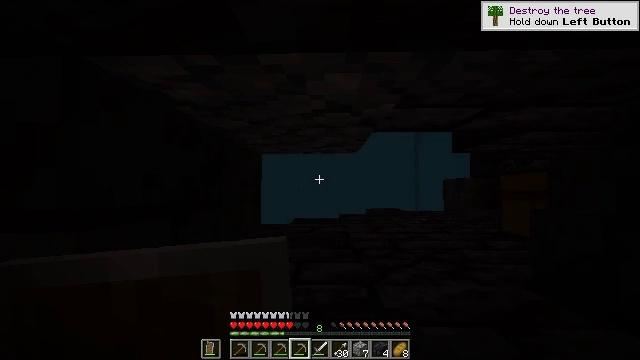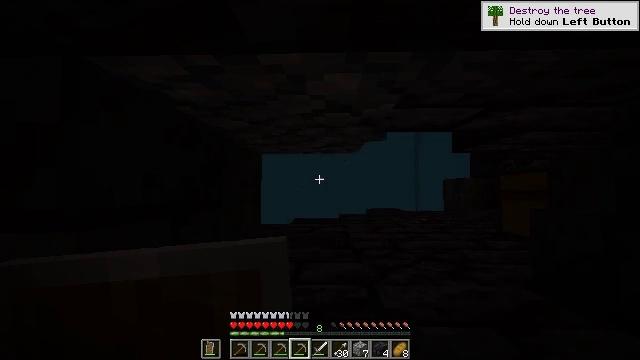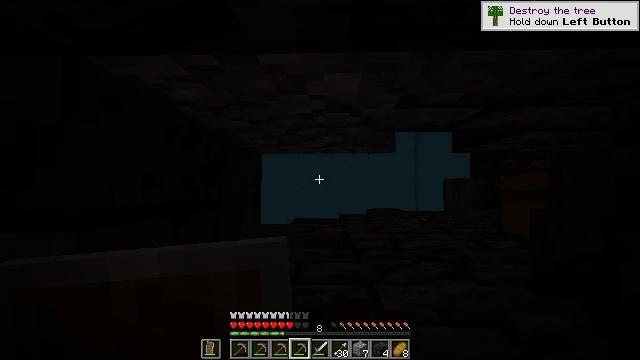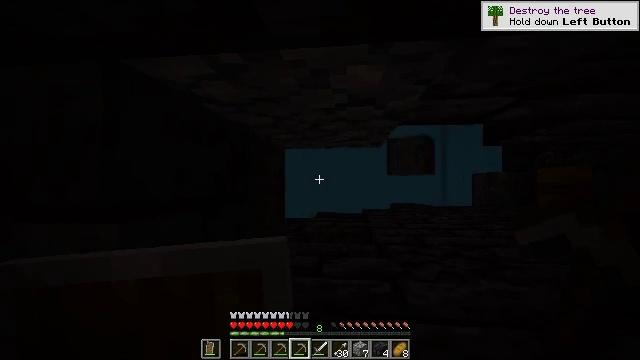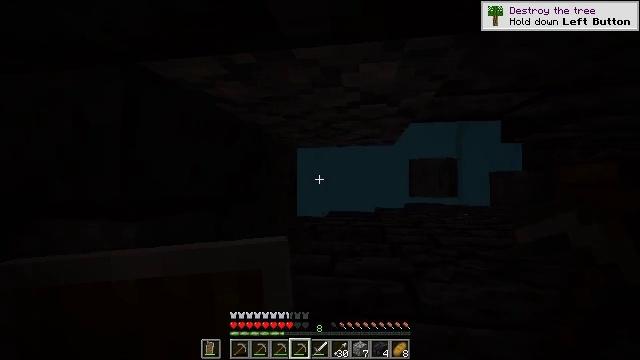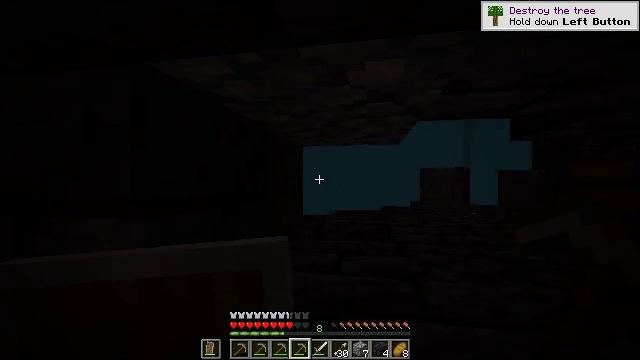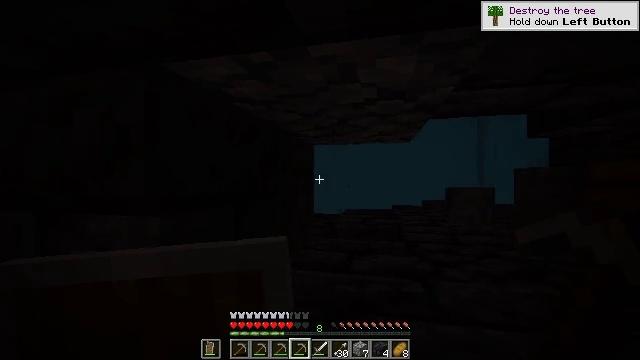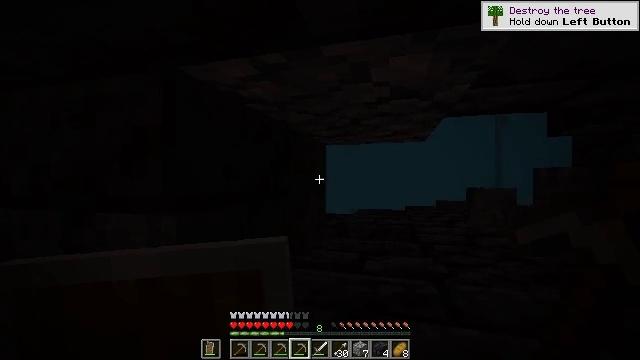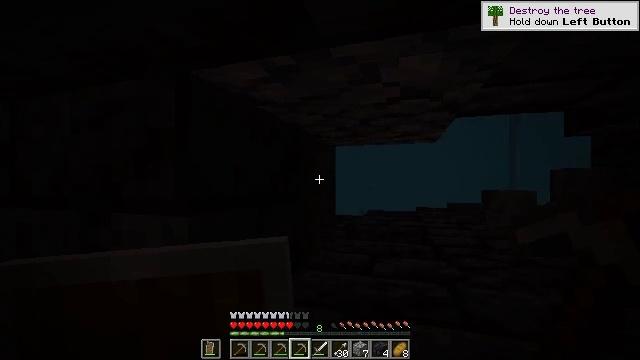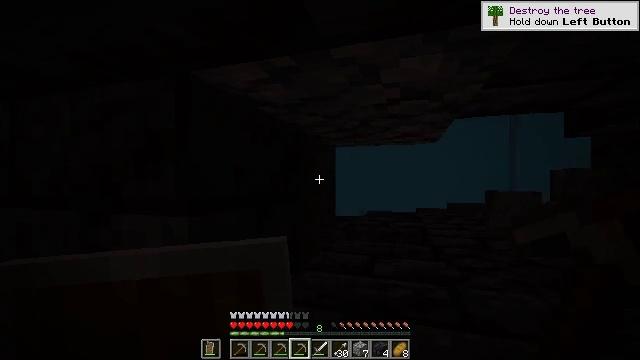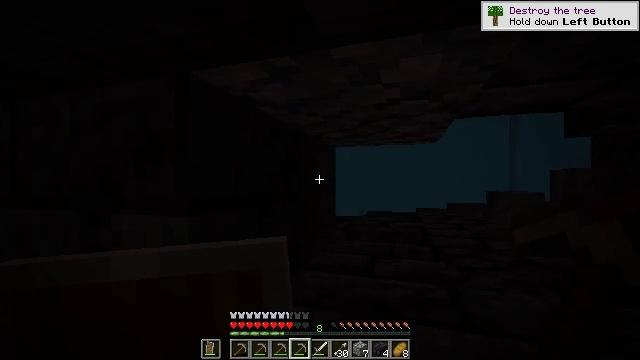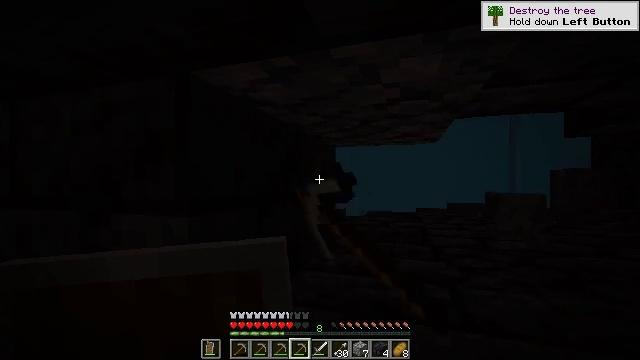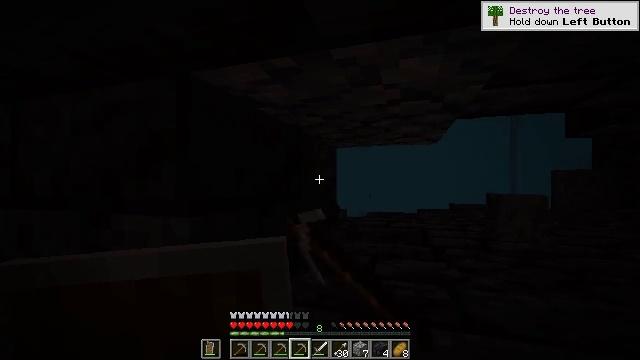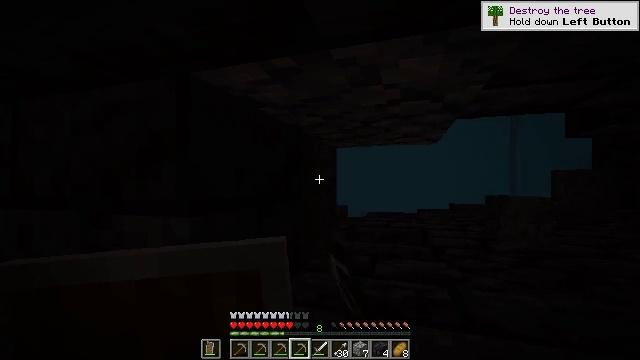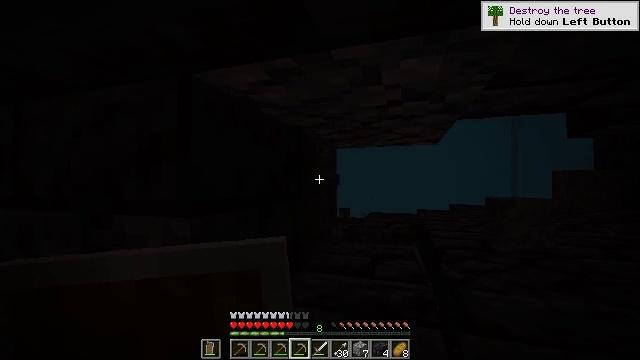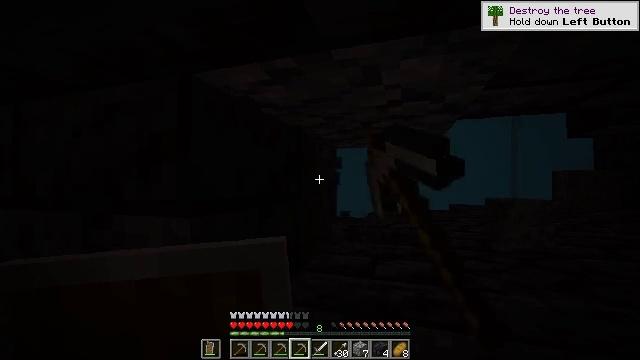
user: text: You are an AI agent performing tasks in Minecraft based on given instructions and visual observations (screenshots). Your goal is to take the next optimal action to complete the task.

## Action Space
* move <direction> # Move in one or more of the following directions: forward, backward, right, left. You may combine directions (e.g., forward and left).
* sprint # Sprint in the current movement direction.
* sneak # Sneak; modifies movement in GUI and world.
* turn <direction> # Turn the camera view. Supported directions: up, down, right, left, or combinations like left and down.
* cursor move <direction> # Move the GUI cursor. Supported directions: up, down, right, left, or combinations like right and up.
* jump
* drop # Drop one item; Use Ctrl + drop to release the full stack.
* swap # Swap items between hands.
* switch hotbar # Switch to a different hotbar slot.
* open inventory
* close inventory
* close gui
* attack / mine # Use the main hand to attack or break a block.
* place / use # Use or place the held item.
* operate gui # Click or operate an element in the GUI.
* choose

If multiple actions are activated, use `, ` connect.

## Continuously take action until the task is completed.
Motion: motion action
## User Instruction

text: Use a pickaxe to mine basalt.
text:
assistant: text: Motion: attack / mine
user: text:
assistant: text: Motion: no_op
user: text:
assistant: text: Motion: turn left and down
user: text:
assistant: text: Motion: turn left
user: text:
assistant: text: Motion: turn left
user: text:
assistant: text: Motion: turn left
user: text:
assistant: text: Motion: turn left
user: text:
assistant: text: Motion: turn left
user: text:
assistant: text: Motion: no_op
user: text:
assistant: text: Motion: attack / mine
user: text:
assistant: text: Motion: attack / mine
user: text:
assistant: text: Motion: attack / mine
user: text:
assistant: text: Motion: attack / mine
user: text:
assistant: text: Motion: attack / mine
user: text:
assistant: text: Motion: attack / mine
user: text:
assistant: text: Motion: attack / mine
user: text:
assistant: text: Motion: attack / mine
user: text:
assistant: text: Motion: attack / mine
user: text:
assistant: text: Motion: attack / mine
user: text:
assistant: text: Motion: attack / mine
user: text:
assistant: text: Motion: attack / mine
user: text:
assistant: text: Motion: attack / mine
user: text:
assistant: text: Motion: attack / mine
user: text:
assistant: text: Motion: attack / mine
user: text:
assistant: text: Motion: attack / mine
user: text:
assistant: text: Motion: attack / mine
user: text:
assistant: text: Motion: attack / mine
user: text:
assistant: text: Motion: attack / mine
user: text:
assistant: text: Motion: attack / mine
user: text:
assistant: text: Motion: attack / mine